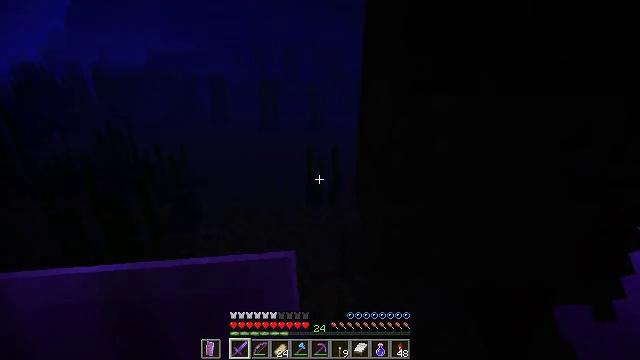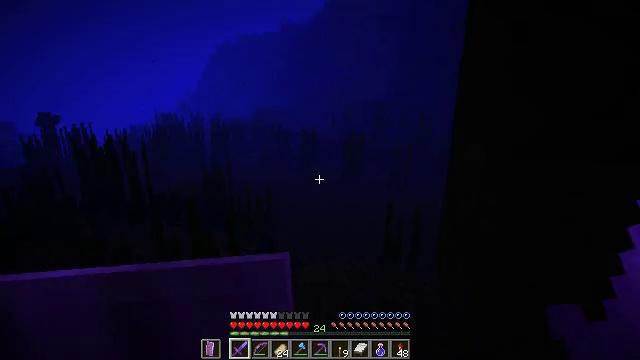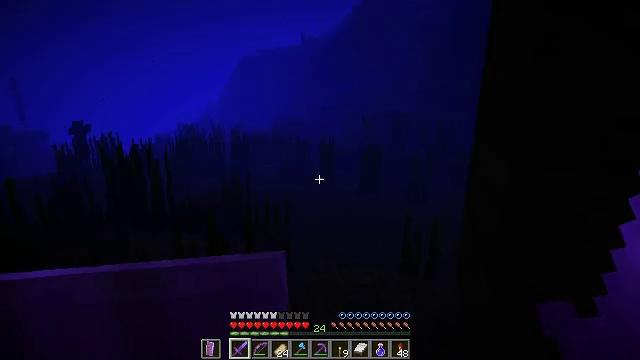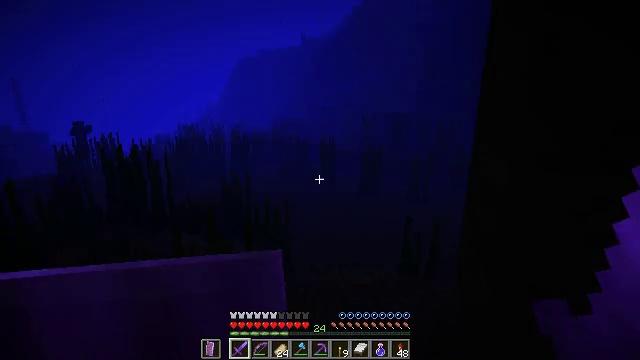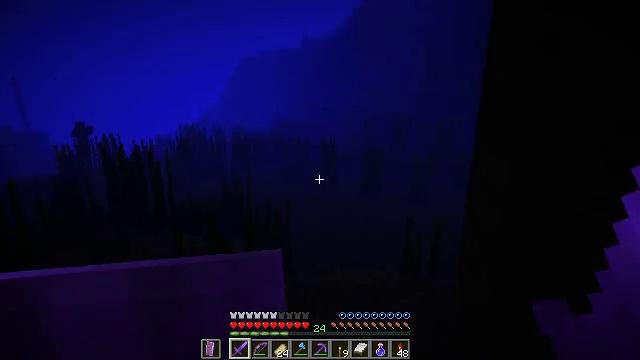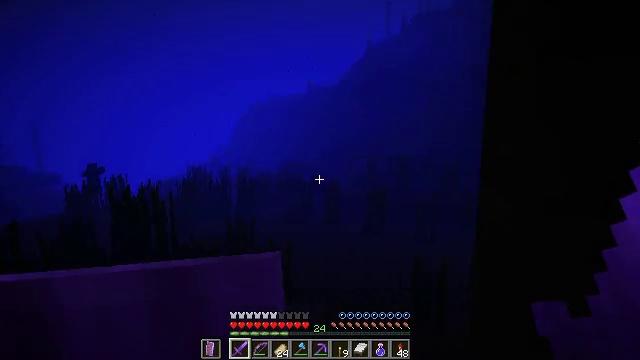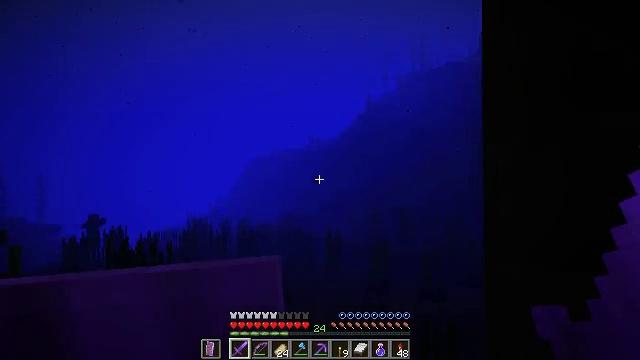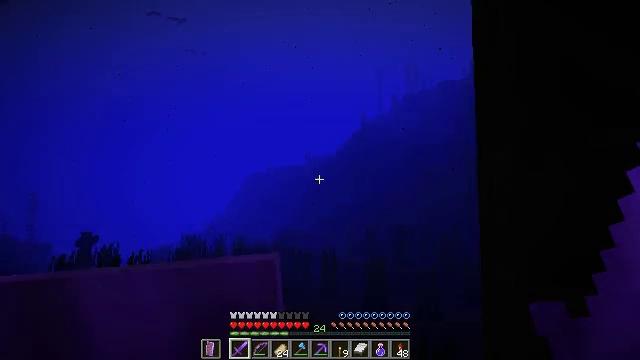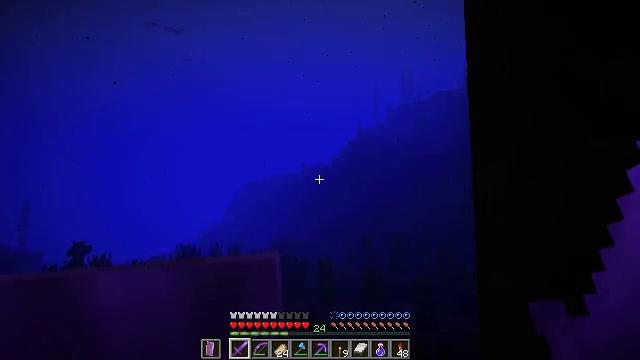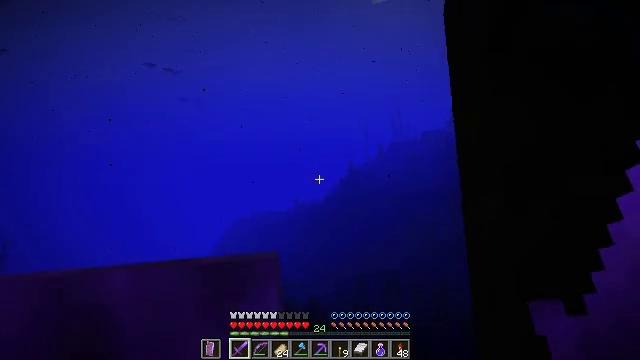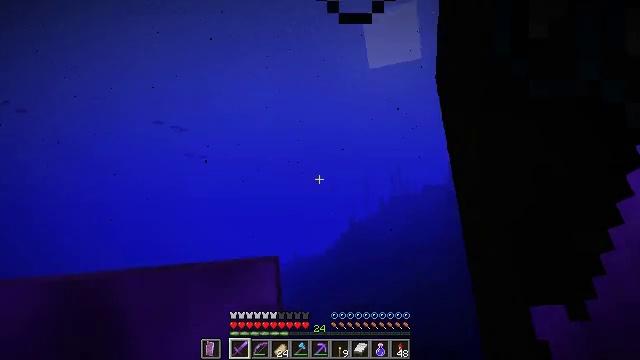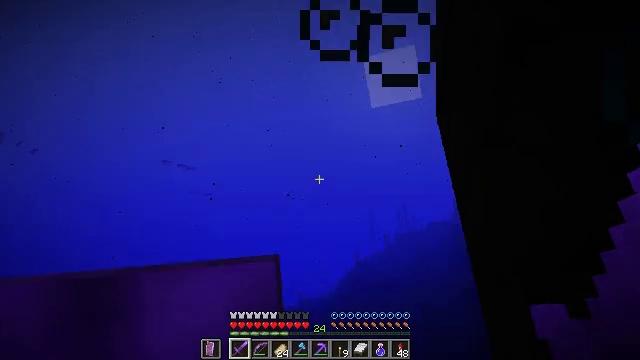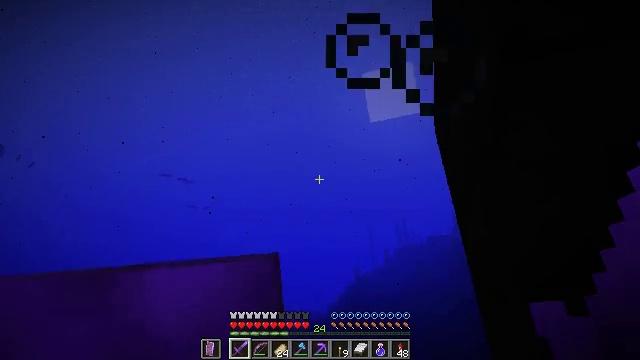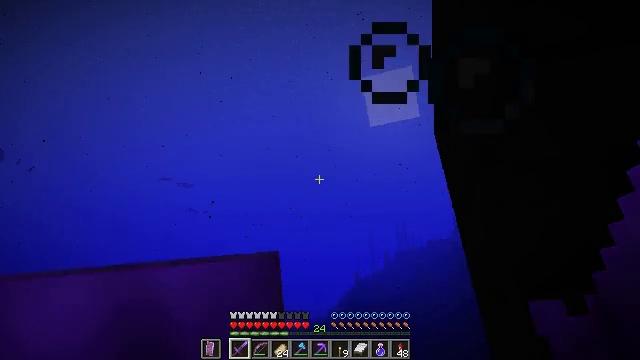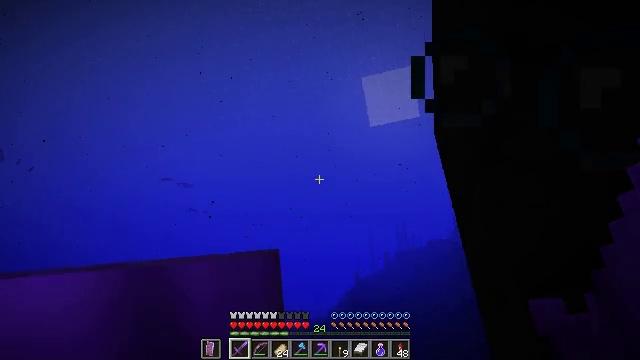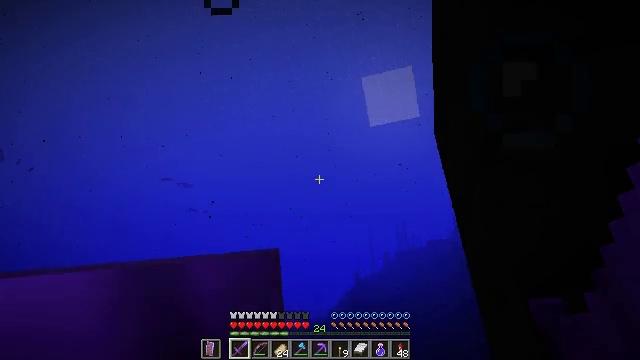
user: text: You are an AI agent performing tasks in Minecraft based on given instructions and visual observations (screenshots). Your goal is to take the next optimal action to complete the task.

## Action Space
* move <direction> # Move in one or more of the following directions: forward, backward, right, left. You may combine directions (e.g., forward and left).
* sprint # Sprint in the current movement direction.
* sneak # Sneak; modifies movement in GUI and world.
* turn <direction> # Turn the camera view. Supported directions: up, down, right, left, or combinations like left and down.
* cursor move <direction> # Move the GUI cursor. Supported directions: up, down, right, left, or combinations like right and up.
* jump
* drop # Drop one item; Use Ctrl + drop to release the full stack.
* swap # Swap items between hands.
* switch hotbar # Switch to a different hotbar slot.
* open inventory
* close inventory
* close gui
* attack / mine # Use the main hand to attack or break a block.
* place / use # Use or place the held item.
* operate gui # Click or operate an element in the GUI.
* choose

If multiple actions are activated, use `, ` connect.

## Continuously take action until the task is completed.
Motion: motion action
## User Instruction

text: Drop stone brick stairs.
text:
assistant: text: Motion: sneak, turn left and up
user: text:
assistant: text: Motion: sneak, turn left and up
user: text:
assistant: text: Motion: sneak
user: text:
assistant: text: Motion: sneak
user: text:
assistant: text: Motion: sneak, turn up
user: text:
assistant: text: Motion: sneak, turn up
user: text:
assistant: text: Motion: sneak, turn up
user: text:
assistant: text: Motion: sneak, turn up
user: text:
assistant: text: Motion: sneak, turn right and up
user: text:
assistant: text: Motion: sneak, turn up
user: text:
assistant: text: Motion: sneak, turn up
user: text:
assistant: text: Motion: sneak, turn up
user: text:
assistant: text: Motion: sneak
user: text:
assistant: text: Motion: sneak
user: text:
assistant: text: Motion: sneak
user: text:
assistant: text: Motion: sneak
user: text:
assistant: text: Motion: sneak
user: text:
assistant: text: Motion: sneak
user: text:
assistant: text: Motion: sneak, turn right
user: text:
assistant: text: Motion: move left, sneak, turn right and down
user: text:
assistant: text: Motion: move left, sneak, turn right and down
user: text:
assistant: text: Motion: move left, sneak, turn right and down
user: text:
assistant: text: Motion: move left, sneak, turn left and down
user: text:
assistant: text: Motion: sneak, turn left and down
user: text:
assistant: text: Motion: sneak, turn left and down
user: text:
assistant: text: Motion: sneak, turn left and down
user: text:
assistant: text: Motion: sneak, turn down
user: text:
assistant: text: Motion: sneak, turn down
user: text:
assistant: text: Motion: sneak
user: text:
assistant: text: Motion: sneak